七年级 · 变换几何
在平面直角坐标系中, 三角形 $A B C$ 的三个顶点的位置如图所示, 点 $A^{\prime}$ 的坐标是 $(-2,2)$, 现将三角形 $A B C$ 平移, 使点 $A$ 变换为点 $A^{\prime}$, 点 $B^{\prime}, C^{\prime}$ 分别是 $B, C$ 的对应点.

(1)画出 $\triangle A^{\prime} B^{\prime} C^{\prime}$, 写出 $B^{\prime}, C^{\prime}$ 的坐标;

(2)若 $P(a, b)$ 是 $\triangle A B C$ 上的一点, 写出 $\triangle A B C$ 平移后对应点 $P^{\prime}$ 的坐标.
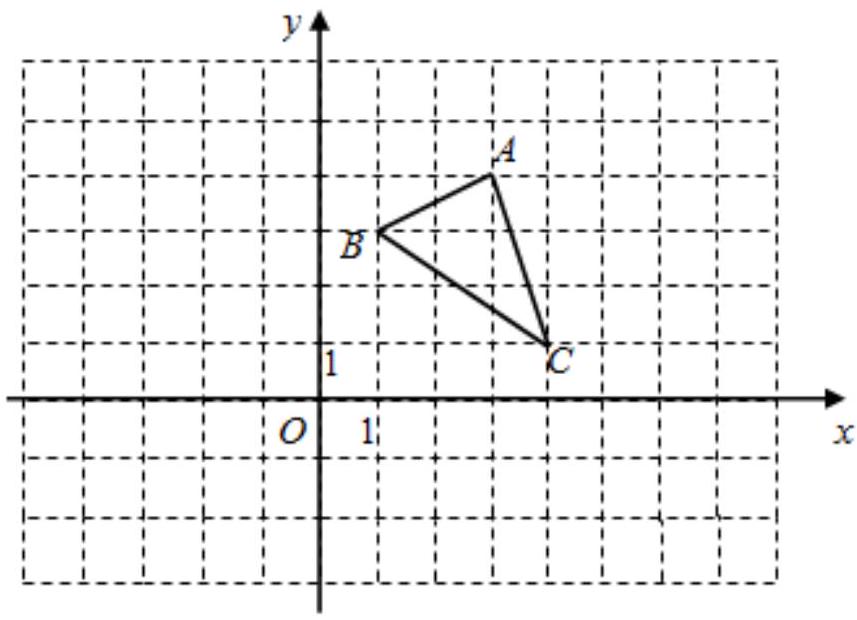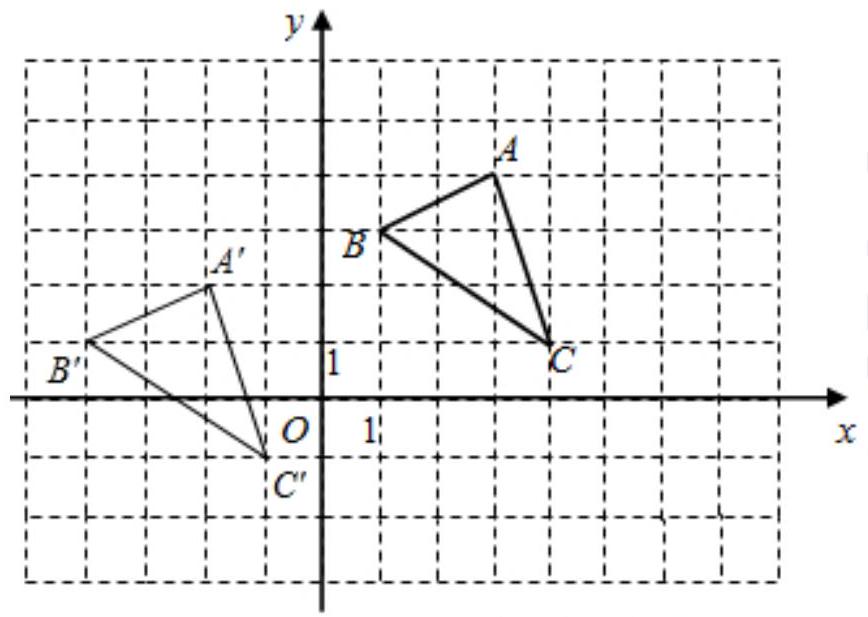
答案: (1)如图, $\triangle A^{\prime} B^{\prime} C^{\prime}$ 即为所求, $B^{\prime}(-4,1), C^{\prime}(-1,-1)$.

(2) 点 $P^{\prime}$ 的坐标 $(a-5, b-2)$.